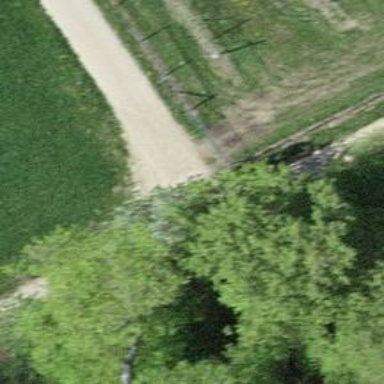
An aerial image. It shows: Dirt path.